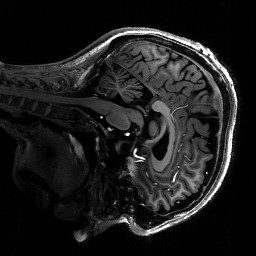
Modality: T1w
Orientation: sagittal
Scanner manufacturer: siemens
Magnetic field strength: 6.98 T
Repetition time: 2.5 s
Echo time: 0.00191 s